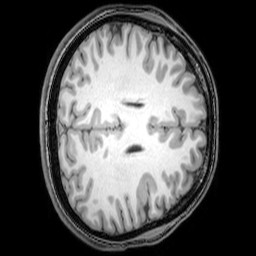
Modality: T1w
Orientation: axial
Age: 26
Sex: female
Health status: healthy
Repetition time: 0.081 s
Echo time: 0.037 s